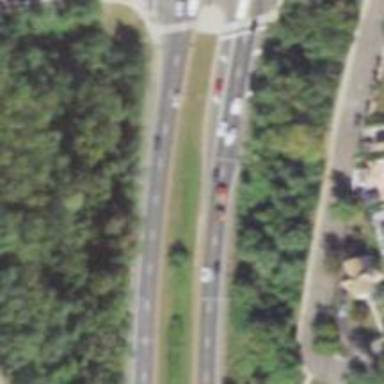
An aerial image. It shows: Trunk highway with expressway features.